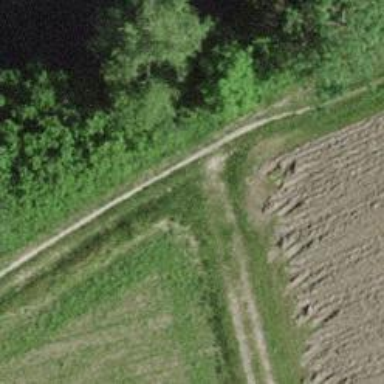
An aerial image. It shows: Gravel track with grade 2 tracktype.